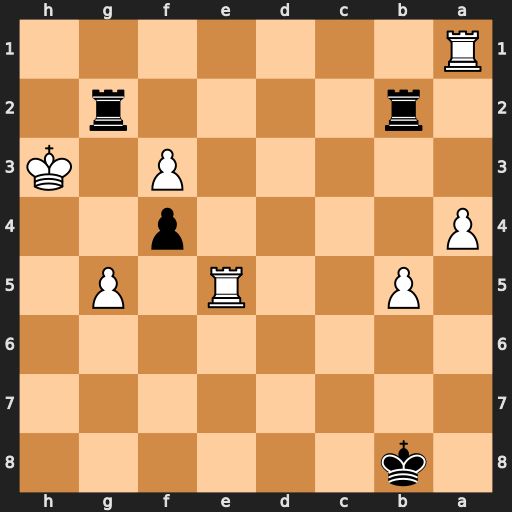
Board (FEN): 1k6/8/8/1P2R1P1/P4p2/5P1K/1r4r1/R7
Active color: b
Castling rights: -
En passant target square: -
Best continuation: Rg3+ Kh4 Rh2#